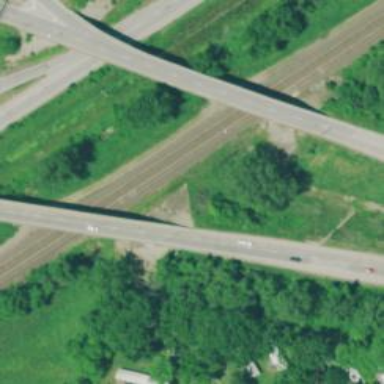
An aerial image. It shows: Bridge over expressway.